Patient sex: F
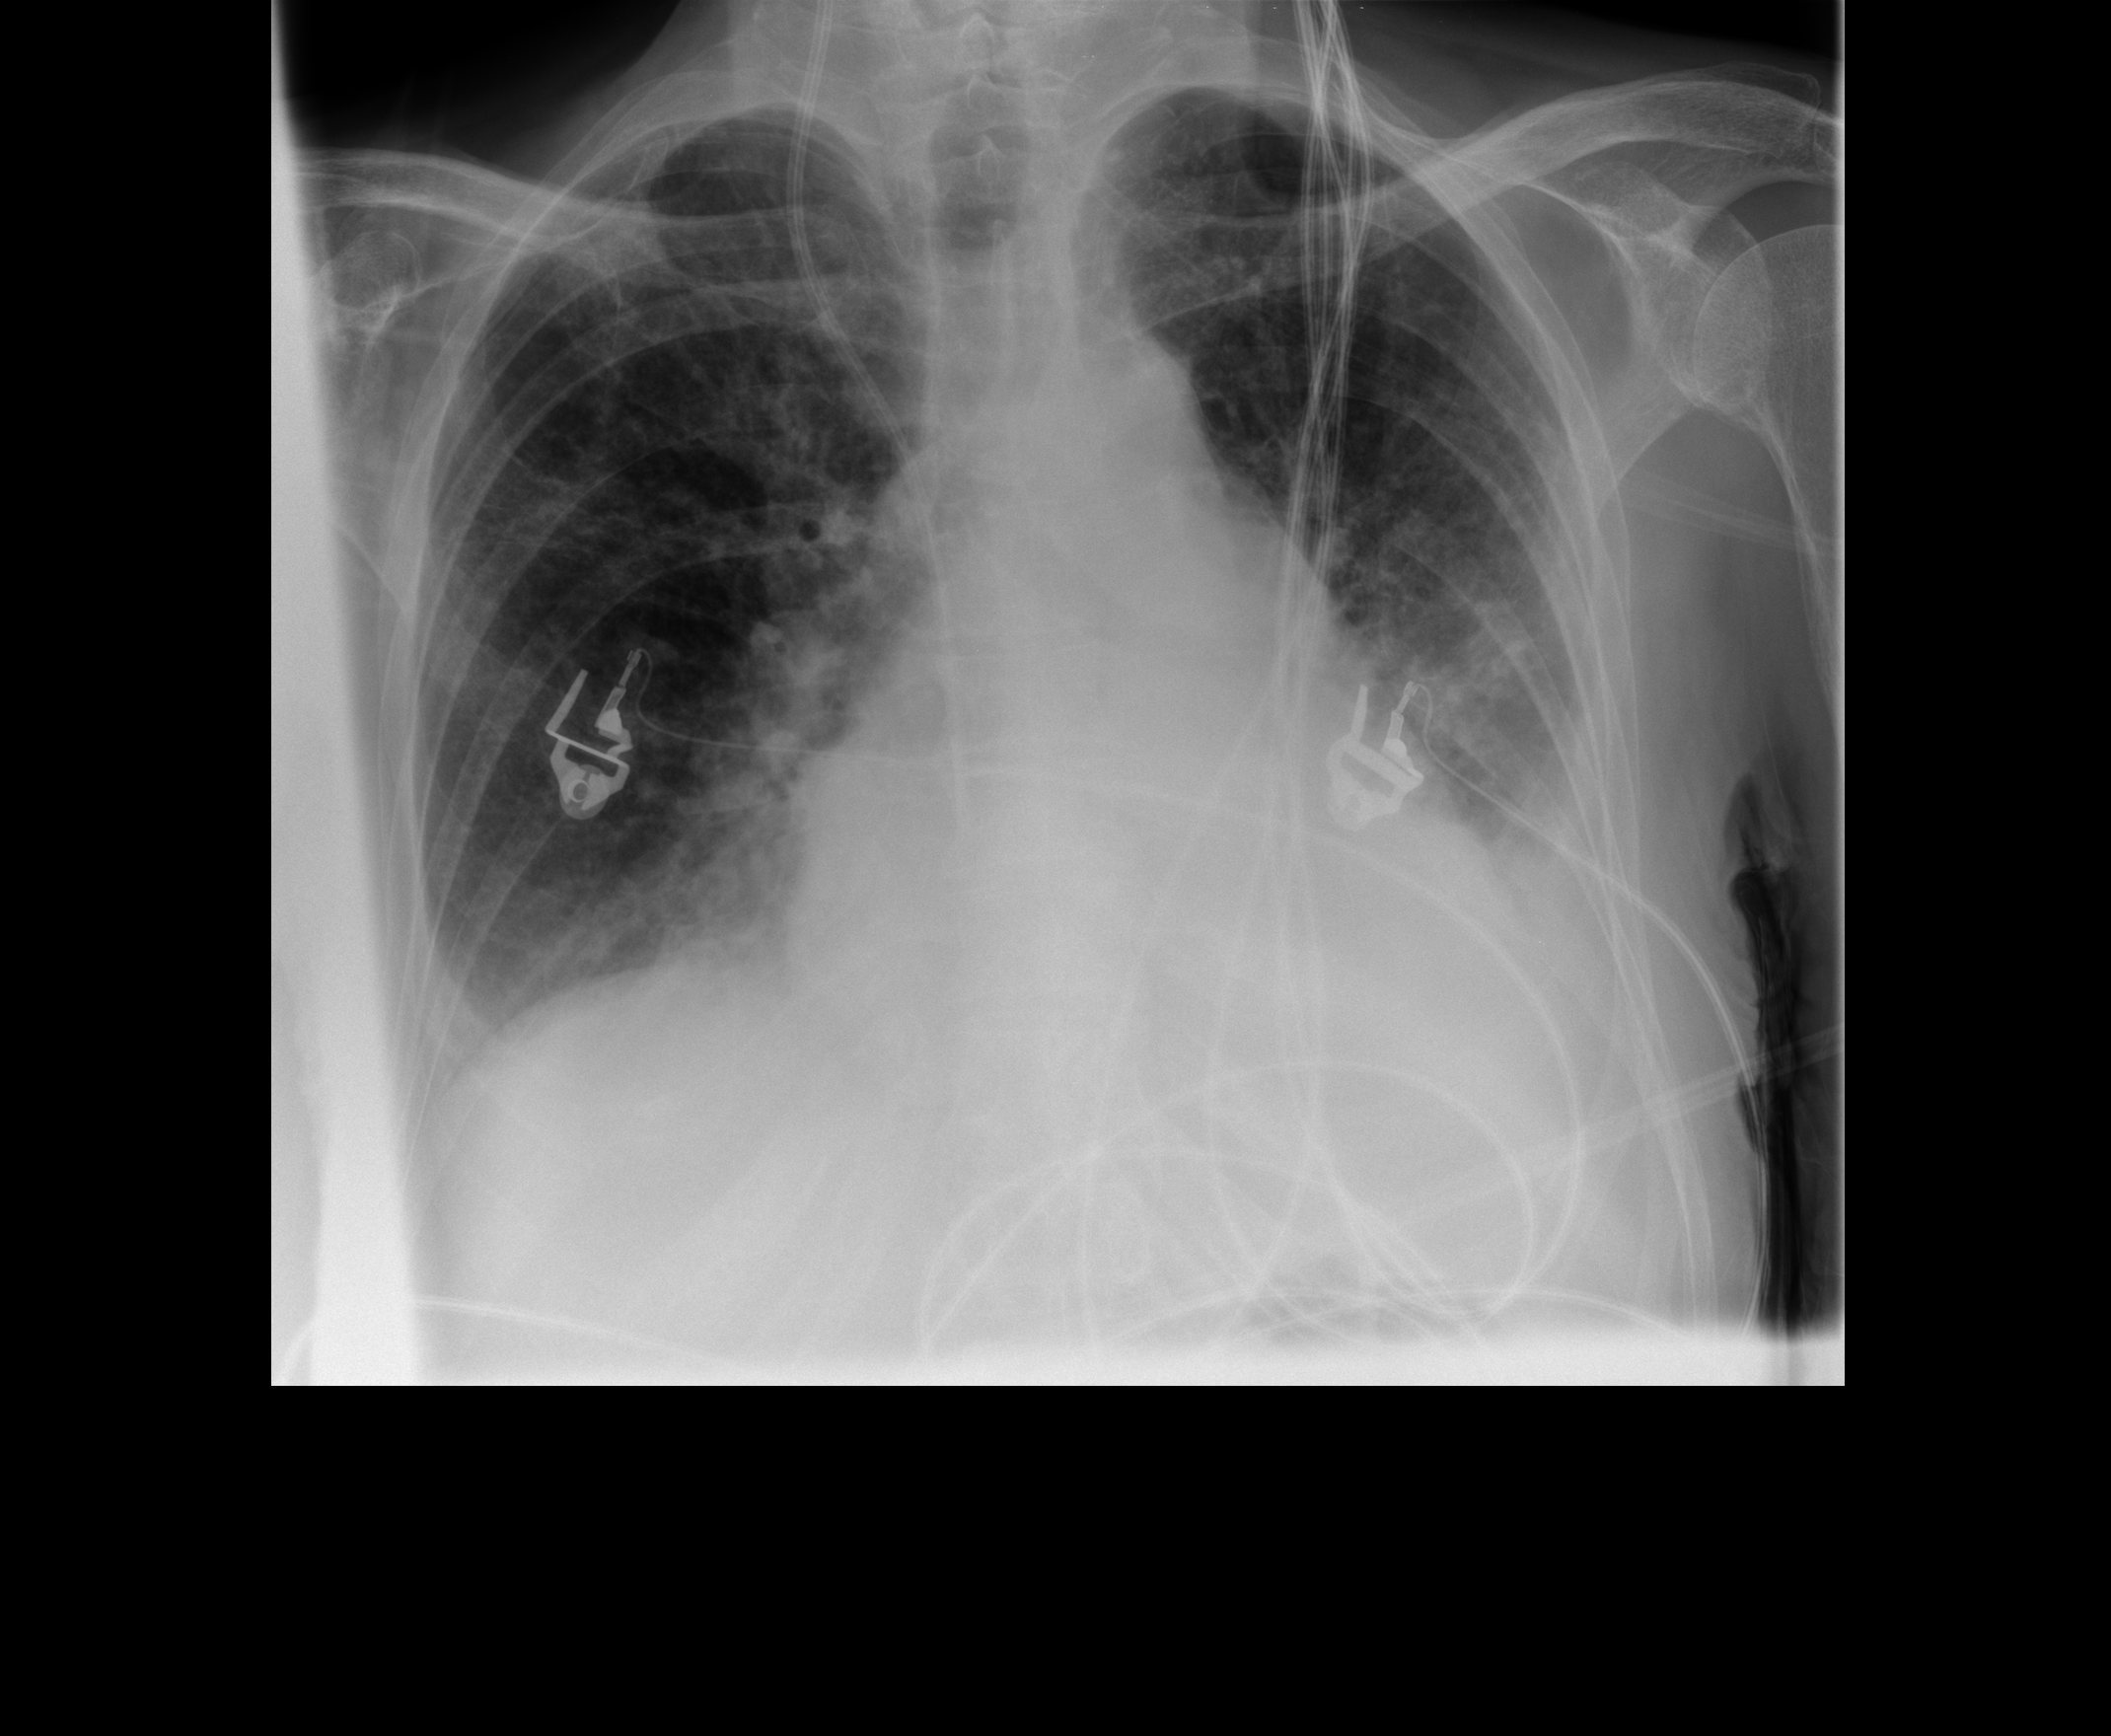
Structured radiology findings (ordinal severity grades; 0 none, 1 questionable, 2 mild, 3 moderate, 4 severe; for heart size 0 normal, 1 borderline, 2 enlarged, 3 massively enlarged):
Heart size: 2
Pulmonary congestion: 2
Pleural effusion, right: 1
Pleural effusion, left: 2
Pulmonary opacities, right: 2
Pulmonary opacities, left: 2
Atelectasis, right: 2
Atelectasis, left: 2